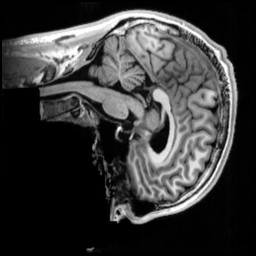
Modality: T1w
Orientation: sagittal
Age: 27
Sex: male
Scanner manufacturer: siemens
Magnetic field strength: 3 T
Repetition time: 4 s
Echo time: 0.00289 s